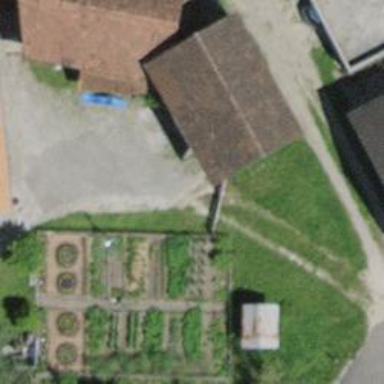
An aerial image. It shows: Rural barn.